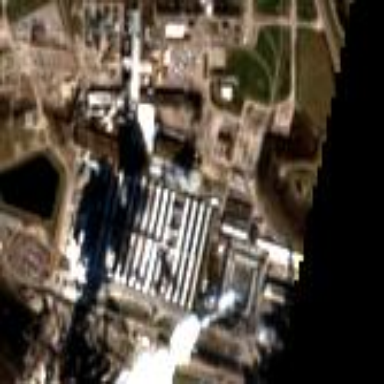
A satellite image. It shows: Industrial area dedicated to aluminum smelting.